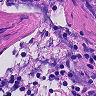
Metastatic tissue present: no